Question: Here is my data:
'''
data1 <- c(726, 718, 699, 737, 743, 734, 726, 722, 715, 714, 752, 750,
749, 746, 743, 734, 725, 717, 717, 708, 756, 753, 752, 746, 744,
740, 737, 732, 728, 728, 720, 720, 714, 703, 702, 697, 758, 753,
753, 746, 743, 734, 720, 706, 697, 761, 744, 749, 741, 738, 738,
732, 725, 720, 712, 782, 778, 776, 773, 772, 770, 770, 769, 769,
766, 763, 763, 756, 755, 753, 750, 749, 746, 737, 723, 711, 702,
685, 782, 779, 778, 778, 776, 776, 775, 772, 770, 770, 766, 763,
761, 756, 752, 738, 735, 729, 715)
'''
This gives the plot using 'plot(data1)' as:

How can I segregate the separate trends using R? I can use 'identify(data1)' and mark them (the shifts) manually and use the indexes to segregate them but it would not be possible in my case since I am dealing with many of these kinds of plots. I want to extract the separate lines programmatically. Please let me know if there is statistical technique (time series and so on) which identifies the change in trends and tags and returns the series.
I should make it clear that the number of series in the whole data-set need to be identified. The number of series in the sample data happens to be eight. But I will not know this in each case unless I plot the data and identify the breaks manually.
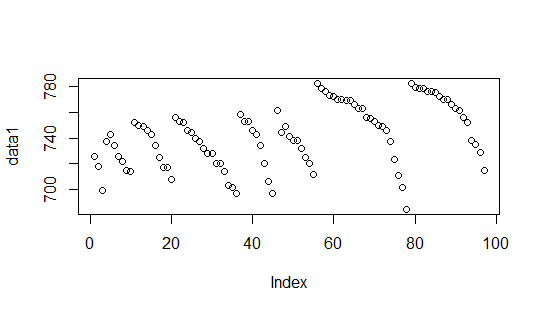
Answer: I think Kiril is right on here ( +1 ). This is a substantial area of research/knowledge, sometimes called Change Point or Break Point Analysis. Relevant R packages include 'strucchange' 'changepoint', as mentioned by Kiril, and 'bcp'.
'strucchange''s 'breakpoints()' uses least squares regression to estimate the
locations of changes when told how many changes there are (which is not helpful here.)
'changepoint' has several algorithms, as Kiril said, including Scott and Knott's Binary Segmentation, Auger and Lawrence's Segment Neighbourhoods, and Killick et al's Pruned Exact Linear Time (PELT) algorithm. Its a great package, but my very limited experience is that these functions will require a bunch of tuning (which is worth doing).
For important tasks, we would want to leverage our knowledge of the data to make more detailed model(s) and, ultimately, combine several methods into an ensemble classifier.
But for simple click and go, you could use 'bcp' which uses an MCMC-based approximation of Barry and Hartigan's Bayes procedure:
'''
library(bcp)
changefit <- bcp(data1)
plot(changefit)
'''

One way to segregate the groups would be to pick a posterior probability threshold and 'split()' the data based on it:
'''
data2 <- data.frame(data=data1, prob = changefit$posterior.prob)
threshold <- 0.90
split(data2,c(0, cumsum( ifelse (data2$prob > threshold, 1, 0))))
#split will warn about unequal lengths
'''